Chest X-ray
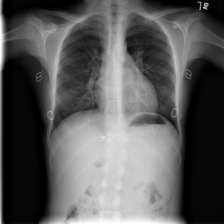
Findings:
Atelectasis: negative
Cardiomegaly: negative
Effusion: negative
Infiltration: positive
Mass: negative
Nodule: negative
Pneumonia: negative
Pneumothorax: negative
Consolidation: negative
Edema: negative
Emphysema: negative
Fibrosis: negative
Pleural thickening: negative
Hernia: negative